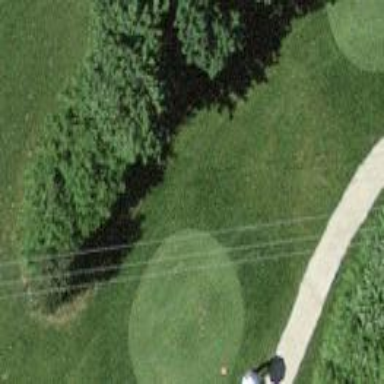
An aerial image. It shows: Grassy area designated as golf tee.